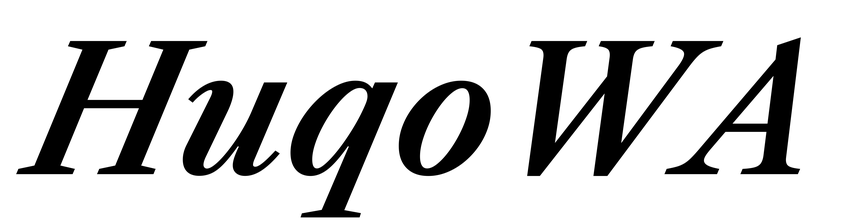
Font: LibreCaslonText-Italic_SemiBold_Italic